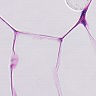
Metastatic tissue present: no